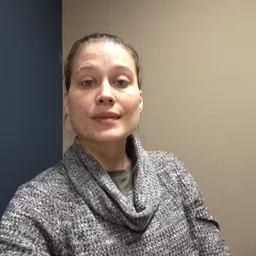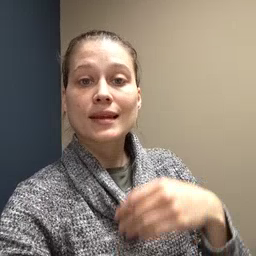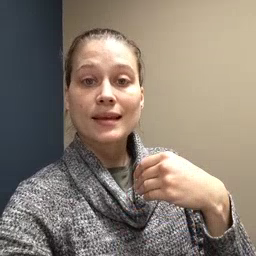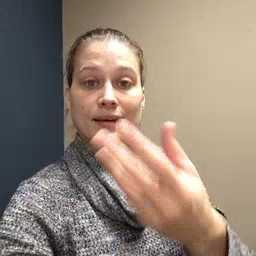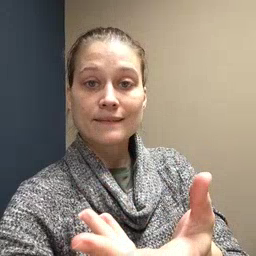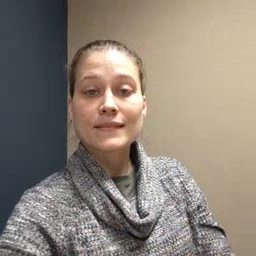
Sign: give